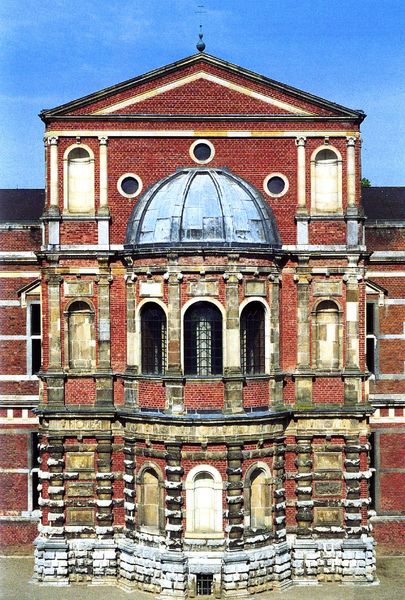
Titel: Schloss und Zitadelle Jülich
Künstler: Herzog Wilhelm V. von Kleve-Jülich-Berg
Standort: Jülich (EU - D - NRW)
Schlagwörter: blau, himmel, wolken, fenster, glas, säulen, weiss, dach, gebäude, haus, rot, architektur, stein, steine, gitter, kirche, renaissance, rund, bogen, fassade, italien, giebel, mauer, ziegel, backstein, pilaster, kuppel, symmetrie, foto, nische, dreiecksgiebel, sims, gesims, okuli, quader, giebelfeld, apsis, nischen, rundbogenfenster, fundament, bogenfenster, ostseite, doto